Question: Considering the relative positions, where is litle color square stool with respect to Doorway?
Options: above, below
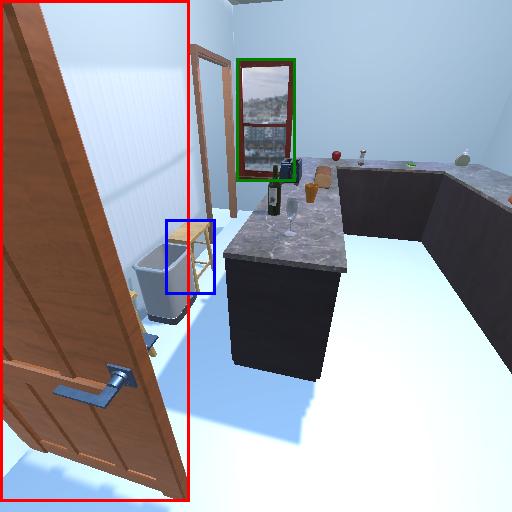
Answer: above